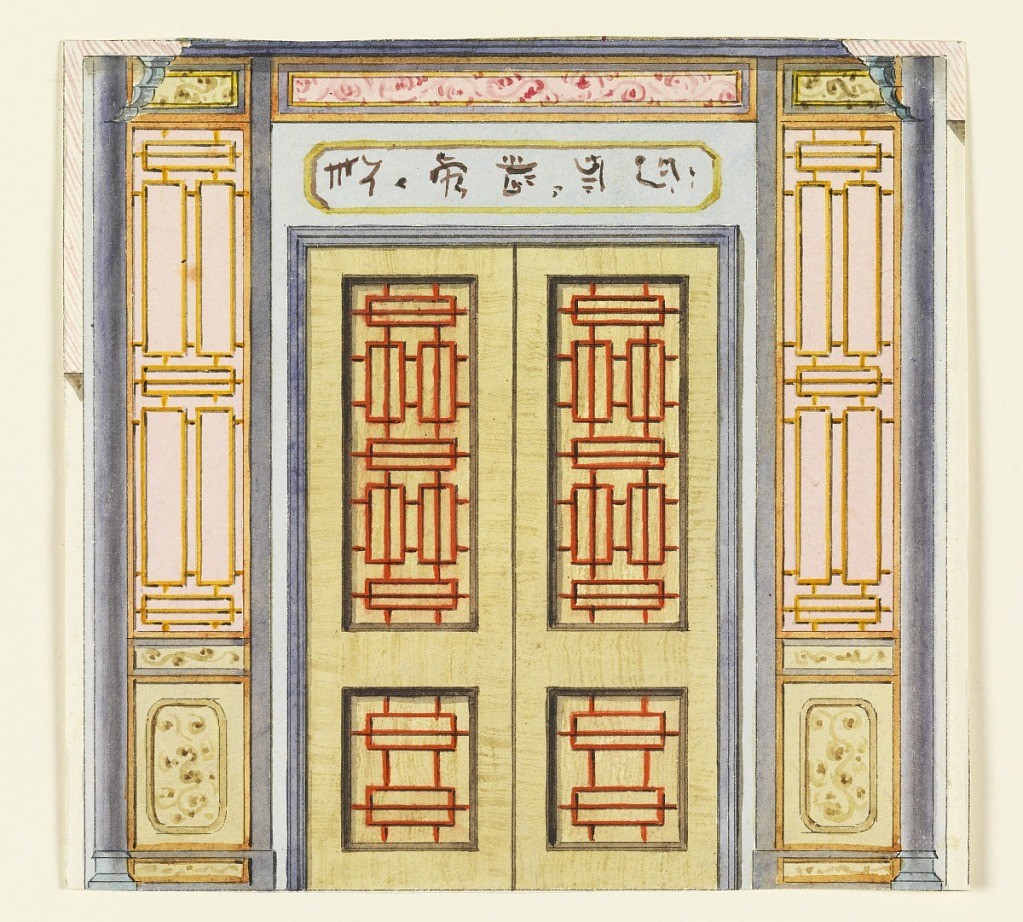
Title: Design for Doorway, Possibly for Lobby or Vicinity South of Dining Room
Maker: Frederick Crace, English, 1779–1859
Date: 1802
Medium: Brush and watercolor, pen and ink on paper
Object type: Drawing
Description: Horizontal rectangle. Design for the Royal Pavilion, Brighton. Design for a section of a wall with double doors decorated with a painted design of lattice-work. Above the doors a painted tablet bearing Chinese characters. The narrow panels on either side of the doors have painted designs of lattice-work, and narrow columns at ends of the wall.

Original album associated with this collection still exists.  See 1948-40-1 accessory